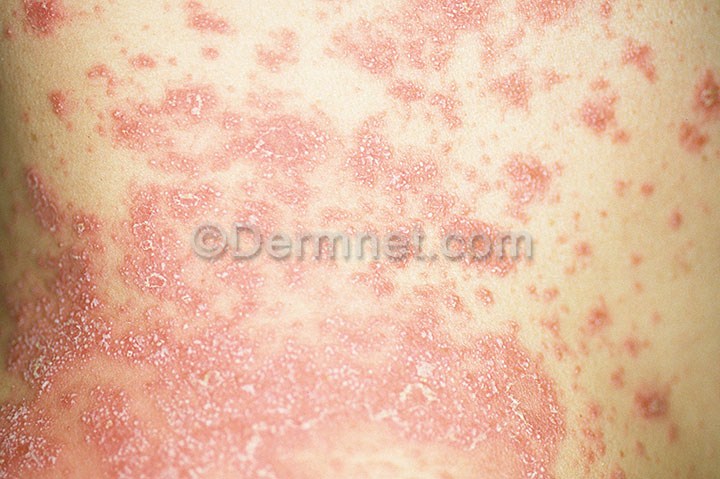
Disease: Psoriasis pictures Lichen Planus and related diseases